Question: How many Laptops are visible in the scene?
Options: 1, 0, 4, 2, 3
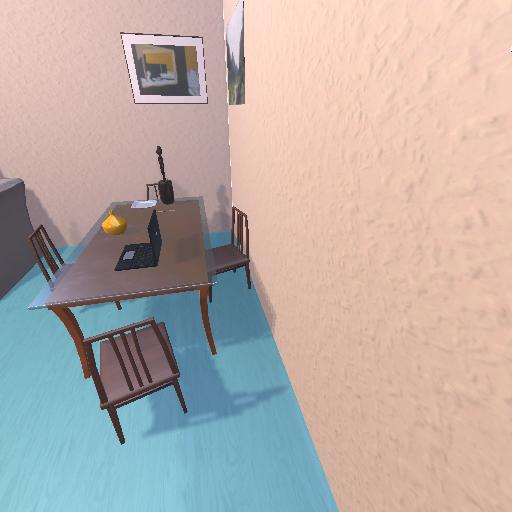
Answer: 1